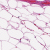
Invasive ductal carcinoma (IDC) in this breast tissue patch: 0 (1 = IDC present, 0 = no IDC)